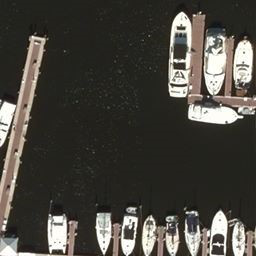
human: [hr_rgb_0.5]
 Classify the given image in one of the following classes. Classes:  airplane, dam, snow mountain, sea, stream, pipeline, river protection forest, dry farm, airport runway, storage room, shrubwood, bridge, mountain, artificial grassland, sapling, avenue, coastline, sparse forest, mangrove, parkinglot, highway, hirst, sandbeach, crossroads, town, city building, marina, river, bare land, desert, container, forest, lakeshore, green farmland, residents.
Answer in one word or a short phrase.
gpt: marina